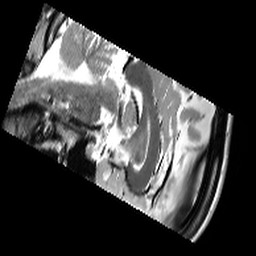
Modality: T2w
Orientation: sagittal
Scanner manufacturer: siemens
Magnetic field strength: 3 T
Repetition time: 10.64 s
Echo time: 0.05 s